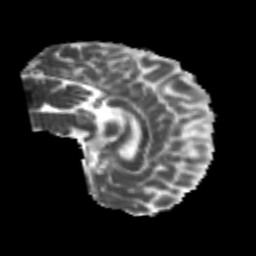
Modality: MD
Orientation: sagittal
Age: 25
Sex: male
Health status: healthy
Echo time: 0.074 s